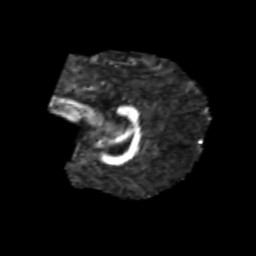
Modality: FA
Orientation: sagittal
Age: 8
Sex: male
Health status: healthy